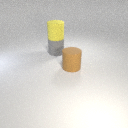
large gray rubber cylinder below large yellow rubber cylinder